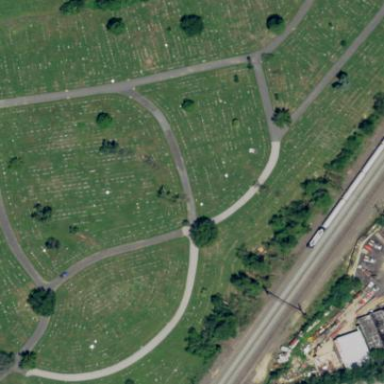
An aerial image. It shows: Sector in the cemetery.